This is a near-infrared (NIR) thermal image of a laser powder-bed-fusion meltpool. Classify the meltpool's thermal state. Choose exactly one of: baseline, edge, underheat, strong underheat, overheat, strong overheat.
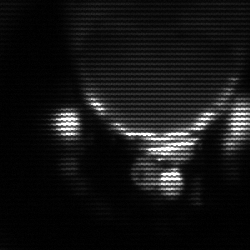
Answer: baseline